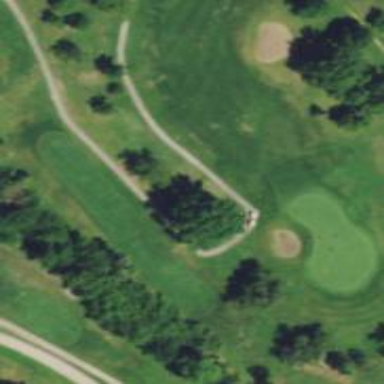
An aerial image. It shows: Pathway for golfing.